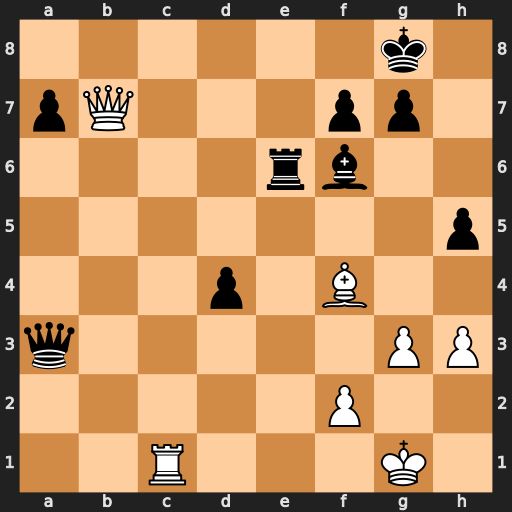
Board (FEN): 6k1/pQ3pp1/4rb2/7p/3p1B2/q5PP/5P2/2R3K1
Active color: w
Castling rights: -
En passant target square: -
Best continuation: Rc8+ Kh7 Qxf7 Re1+ Kg2 Qa5 Bd2 Qxd2 Qxh5+ Qh6 Qf5+ Qg6 Rh8+ Kxh8 Qxg6